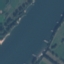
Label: River